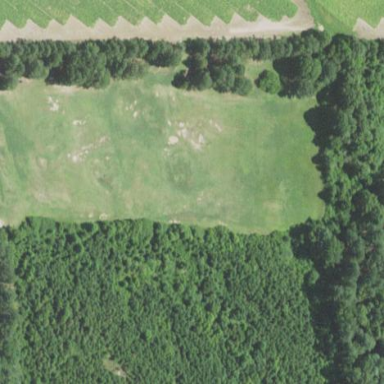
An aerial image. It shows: Area of rough grass used for golf.